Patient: sex M, age 30
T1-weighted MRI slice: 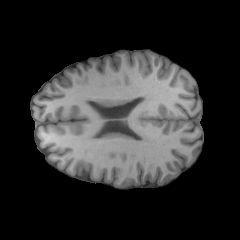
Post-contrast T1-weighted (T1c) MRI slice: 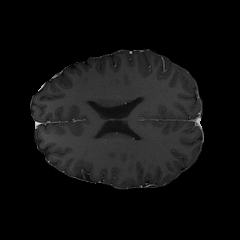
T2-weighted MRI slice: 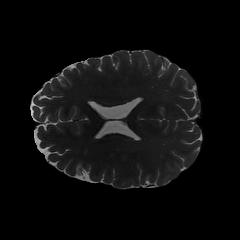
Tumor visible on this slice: no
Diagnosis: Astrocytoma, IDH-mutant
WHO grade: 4